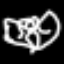
Label: angel